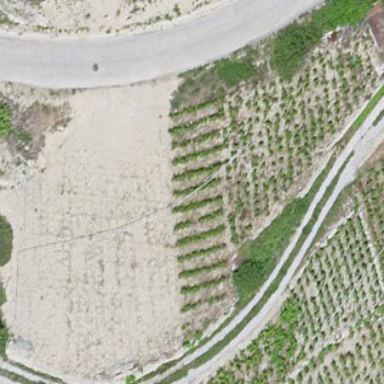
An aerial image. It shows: Vineyard where grapes are grown.